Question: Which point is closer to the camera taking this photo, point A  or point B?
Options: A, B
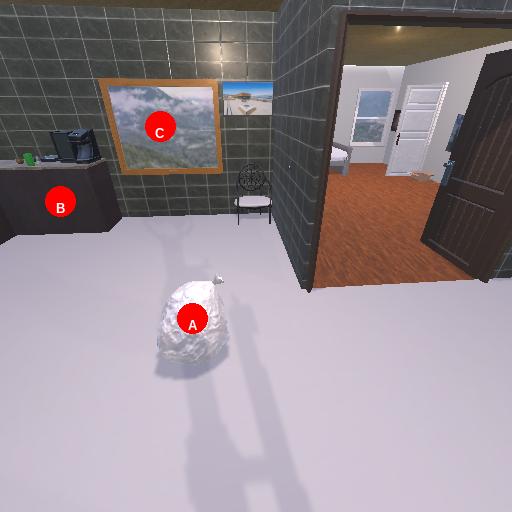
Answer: A